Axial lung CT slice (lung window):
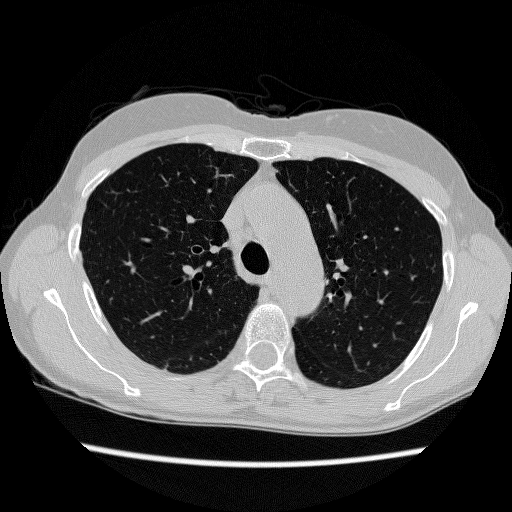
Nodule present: no